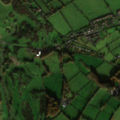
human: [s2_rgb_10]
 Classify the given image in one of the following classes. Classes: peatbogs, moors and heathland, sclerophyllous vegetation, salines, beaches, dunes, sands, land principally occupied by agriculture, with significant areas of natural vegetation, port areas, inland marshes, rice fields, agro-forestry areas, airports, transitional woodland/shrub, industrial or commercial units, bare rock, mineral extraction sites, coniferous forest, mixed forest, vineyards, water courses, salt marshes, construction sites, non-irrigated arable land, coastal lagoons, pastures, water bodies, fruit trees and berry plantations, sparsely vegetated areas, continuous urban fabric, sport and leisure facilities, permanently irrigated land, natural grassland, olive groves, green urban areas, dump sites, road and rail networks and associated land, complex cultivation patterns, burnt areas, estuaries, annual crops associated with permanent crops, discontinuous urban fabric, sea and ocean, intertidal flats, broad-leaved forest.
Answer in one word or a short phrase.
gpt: discontinuous urban fabric, pastures, natural grassland